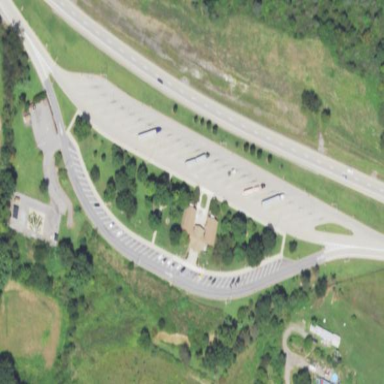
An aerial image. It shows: Rest area along the road.